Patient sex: M
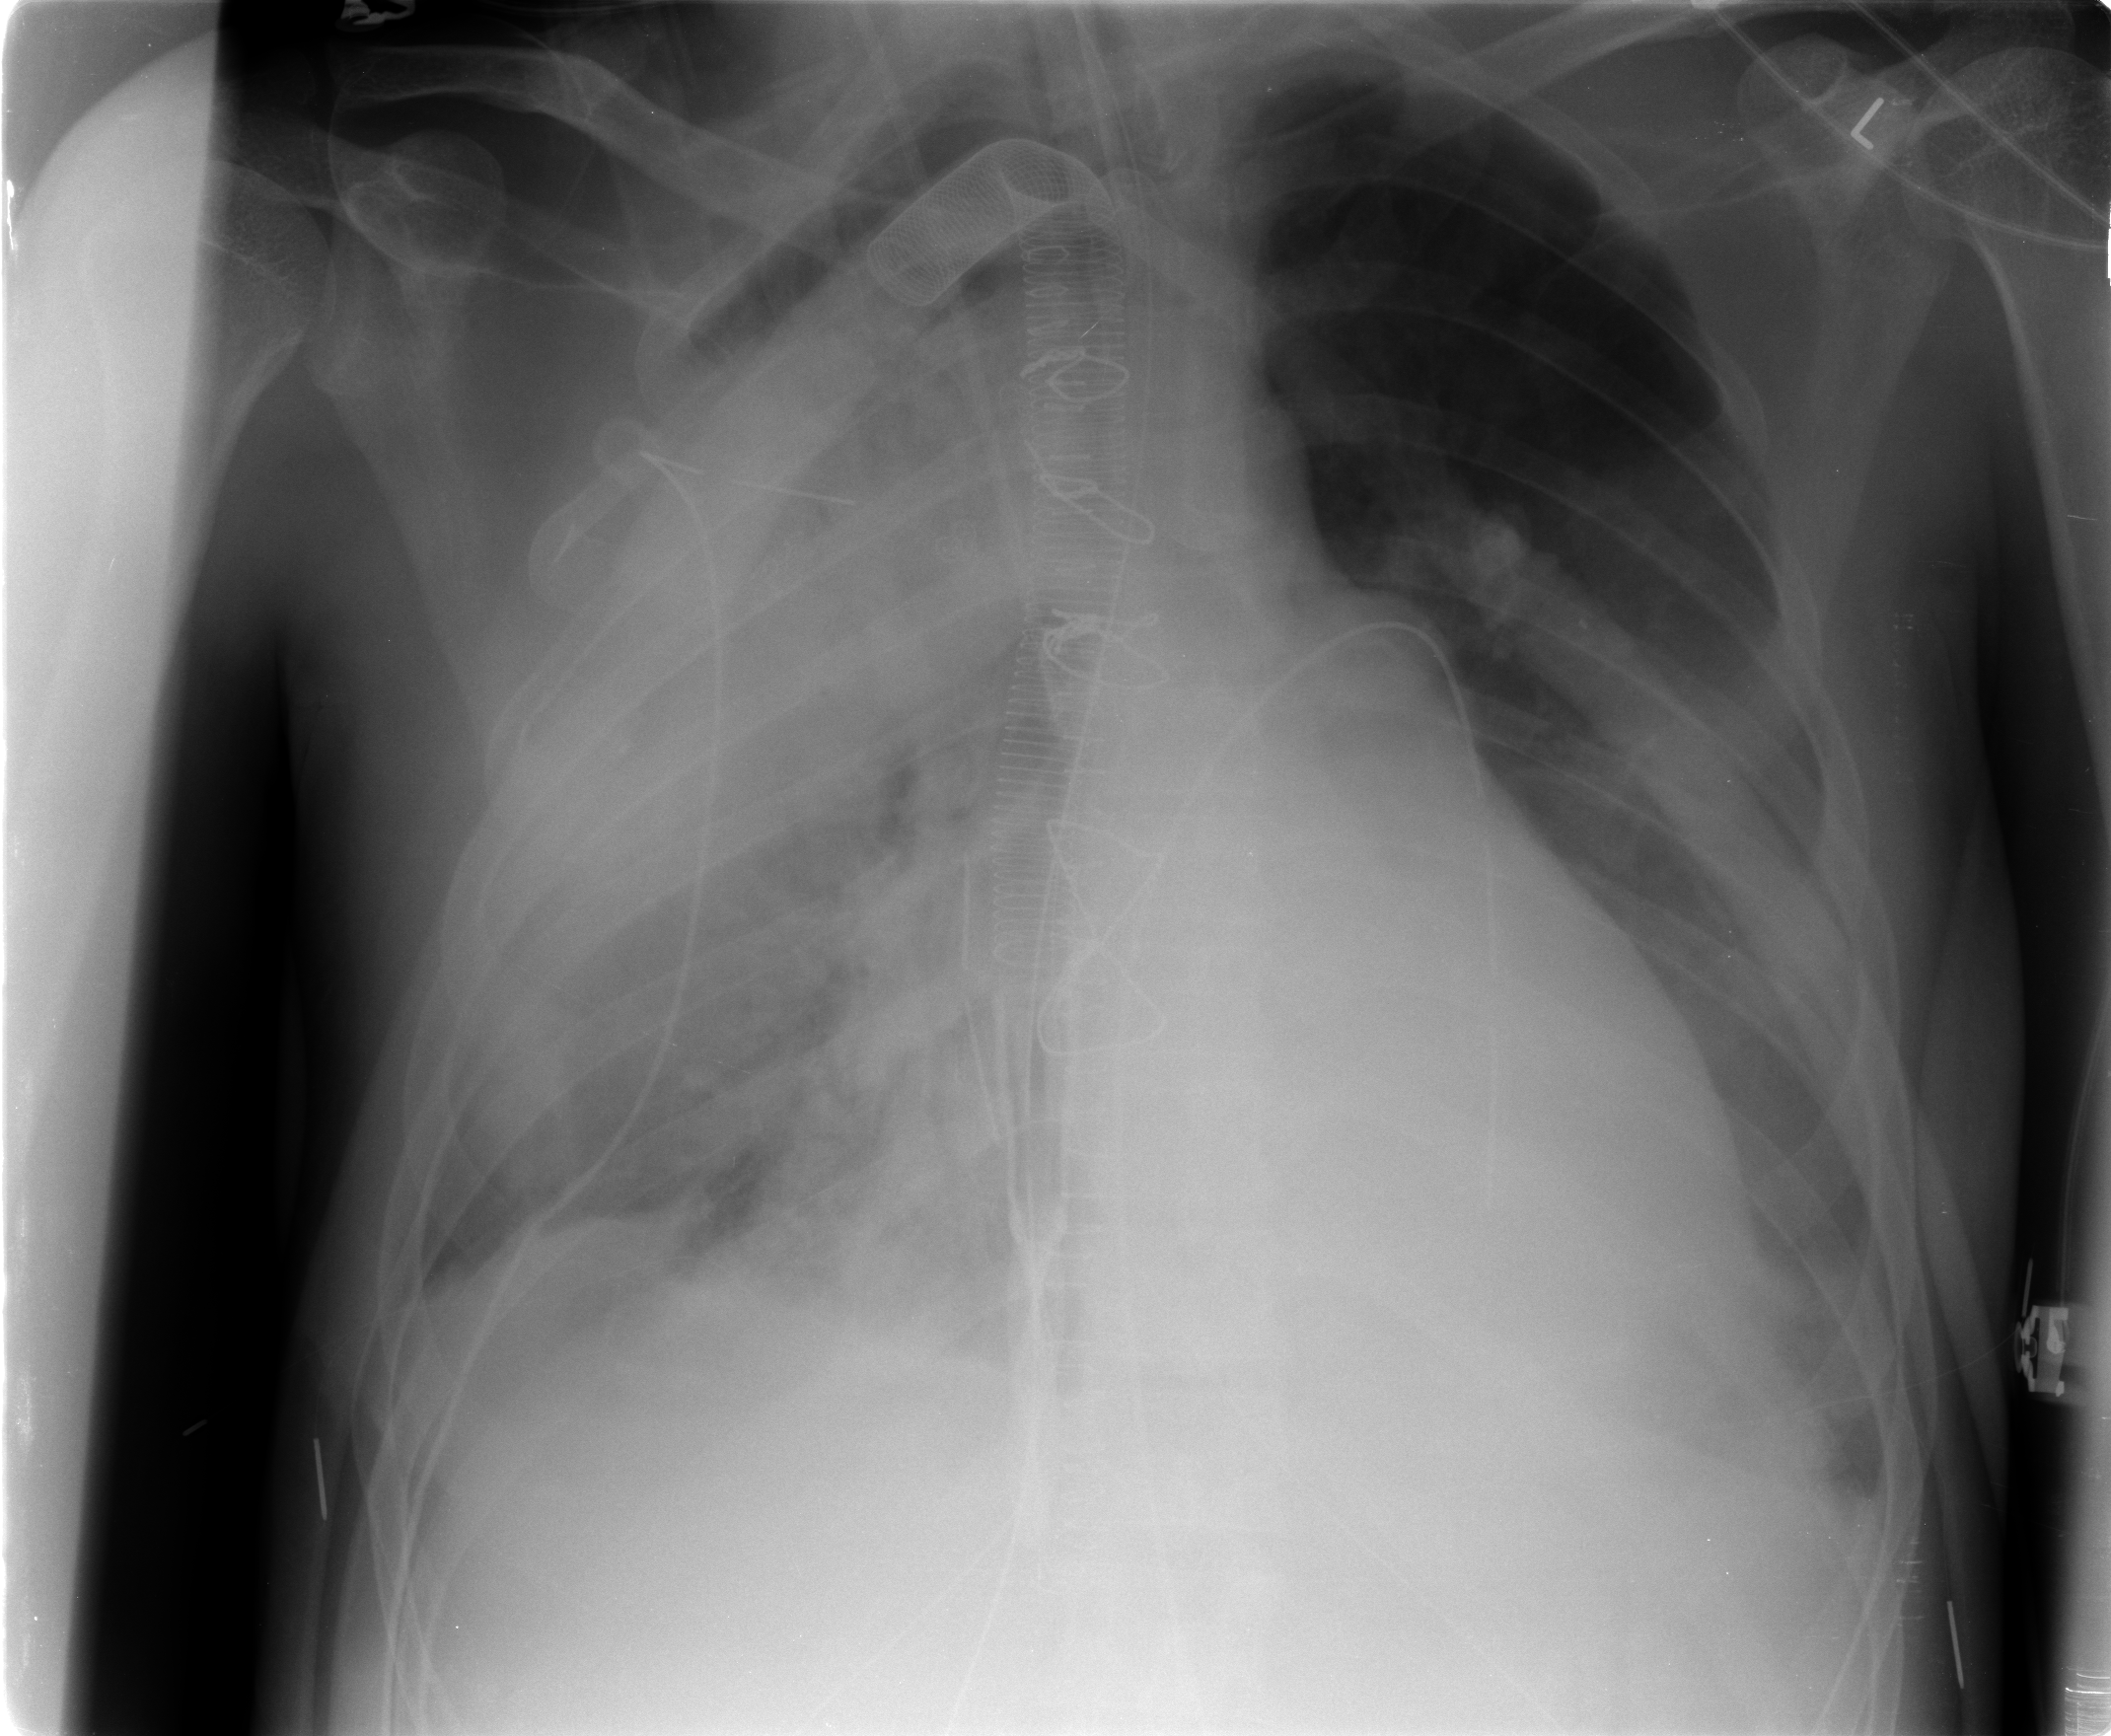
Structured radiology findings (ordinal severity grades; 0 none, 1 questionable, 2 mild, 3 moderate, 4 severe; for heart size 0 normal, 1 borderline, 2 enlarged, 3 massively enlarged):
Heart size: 1
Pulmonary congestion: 0
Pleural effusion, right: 2
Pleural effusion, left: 1
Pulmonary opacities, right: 3
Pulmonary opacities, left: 0
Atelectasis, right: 4
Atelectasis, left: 0